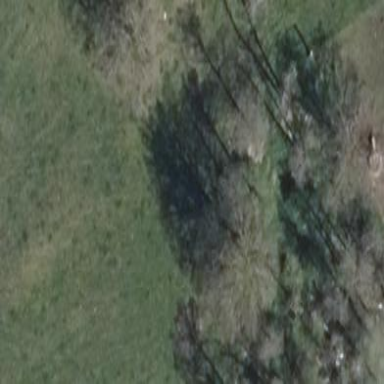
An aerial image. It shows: Deciduous broadleaved woodland.